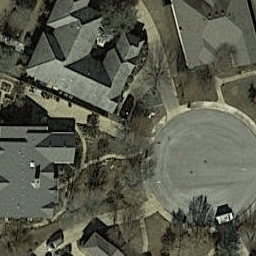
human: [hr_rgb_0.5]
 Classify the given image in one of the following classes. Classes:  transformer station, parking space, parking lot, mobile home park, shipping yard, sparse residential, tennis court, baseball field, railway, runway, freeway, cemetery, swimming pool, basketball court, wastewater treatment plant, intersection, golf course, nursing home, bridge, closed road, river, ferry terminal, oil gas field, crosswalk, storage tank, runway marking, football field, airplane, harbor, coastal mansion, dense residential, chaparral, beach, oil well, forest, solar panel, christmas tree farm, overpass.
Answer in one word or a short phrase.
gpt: closed road